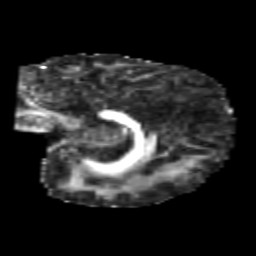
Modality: FA
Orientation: sagittal
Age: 6
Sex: male
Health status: healthy